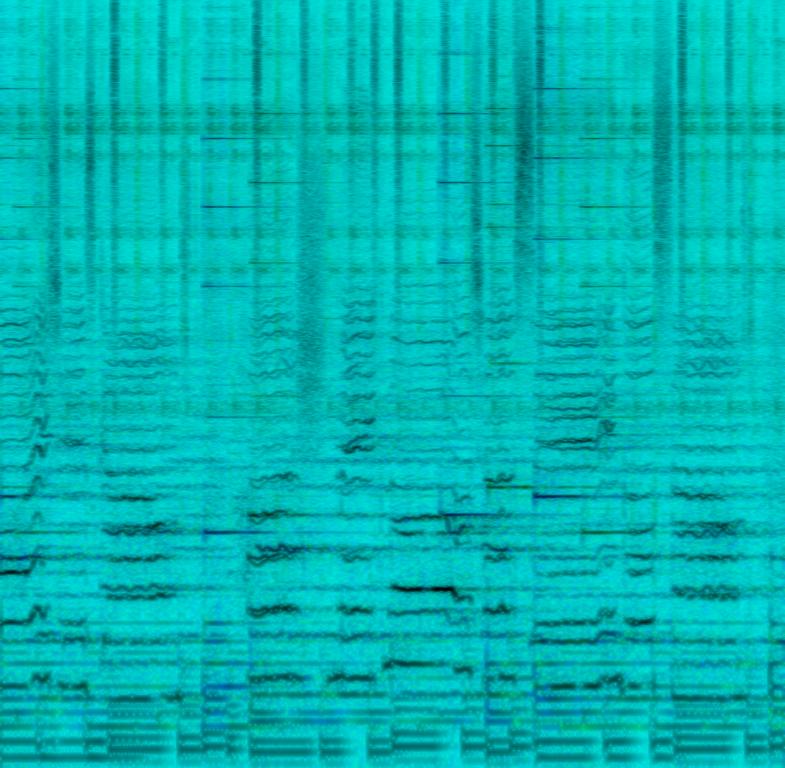
Female singers sing this Christmas carol in vocal harmony. The song is medium tempo with bells percussions, keyboard accompaniment, steady drumming rhythm and a percussive bass line. The song is a Christmas carol that doubles as a lullaby. The song is cheerful and festive.